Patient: sex F, age 66
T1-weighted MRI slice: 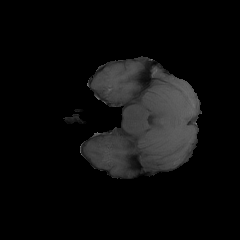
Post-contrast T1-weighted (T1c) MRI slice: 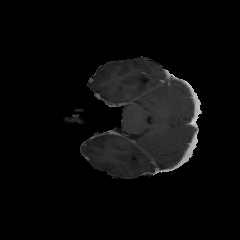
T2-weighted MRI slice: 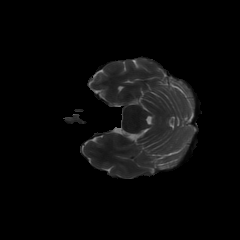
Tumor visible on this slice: no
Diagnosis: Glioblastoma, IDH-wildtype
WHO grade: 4